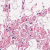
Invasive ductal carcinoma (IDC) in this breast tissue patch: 0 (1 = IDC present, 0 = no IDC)